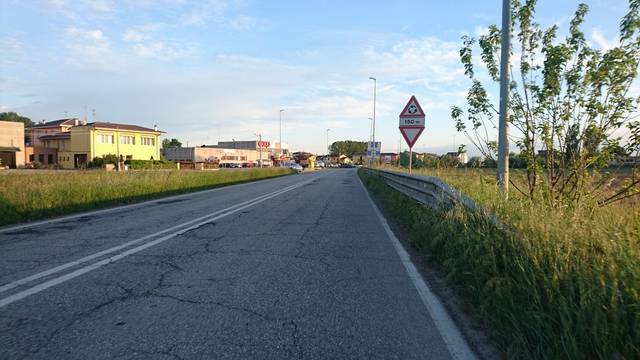
Region: Italy
Coordinates: 45.009, 11.287